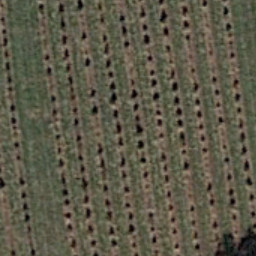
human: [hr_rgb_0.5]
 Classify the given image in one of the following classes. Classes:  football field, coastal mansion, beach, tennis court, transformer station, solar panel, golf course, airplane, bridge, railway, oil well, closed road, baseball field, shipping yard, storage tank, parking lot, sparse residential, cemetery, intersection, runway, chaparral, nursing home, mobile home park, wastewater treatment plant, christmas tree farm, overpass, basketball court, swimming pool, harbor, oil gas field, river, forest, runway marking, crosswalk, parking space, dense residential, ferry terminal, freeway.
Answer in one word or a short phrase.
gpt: christmas tree farm